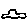
Label: car